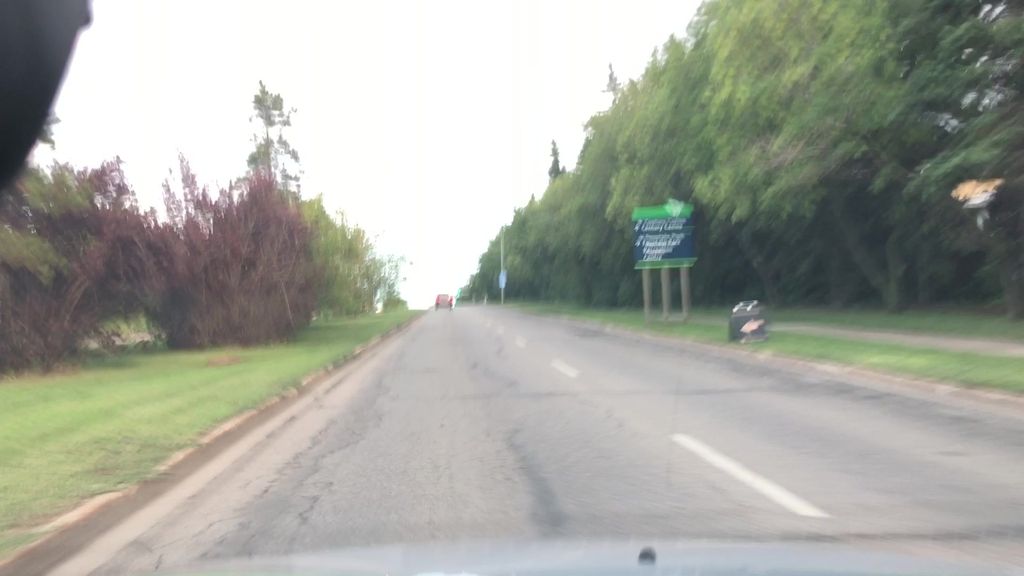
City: edmonton